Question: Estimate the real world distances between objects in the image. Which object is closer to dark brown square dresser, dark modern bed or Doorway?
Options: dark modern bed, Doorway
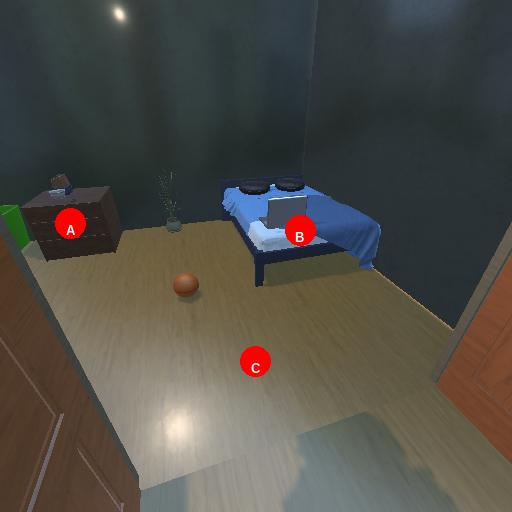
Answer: dark modern bed